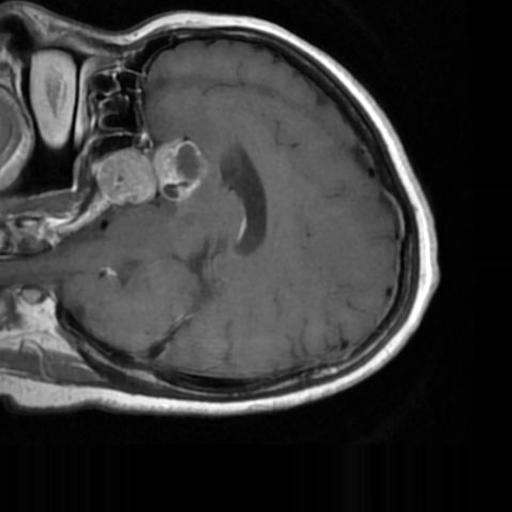
Label: brain_tumor